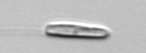
Label: Chrysochromulina